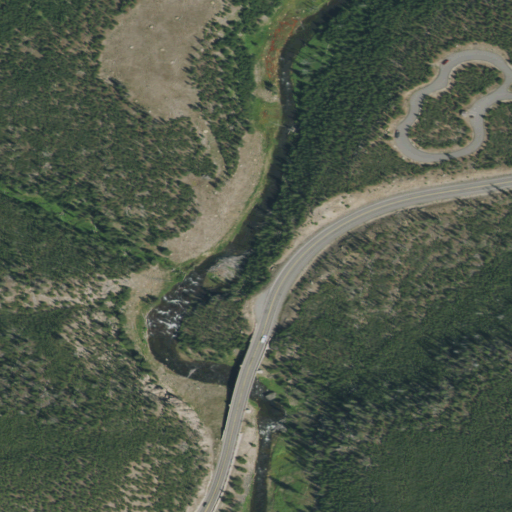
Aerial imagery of valley in Wyoming named Secret Valley containing shrub, evergreen forest, low intensity development, medium intensity development, and open development